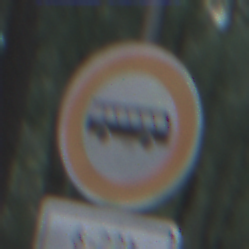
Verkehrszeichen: VerbotKraftomnibusse
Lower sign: ZeitangabenMitBeschraenkungAufWochentage4
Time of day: SunriseSunset
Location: Outdoor (Nature)
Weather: NotSpecified
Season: Autumn
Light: Natural